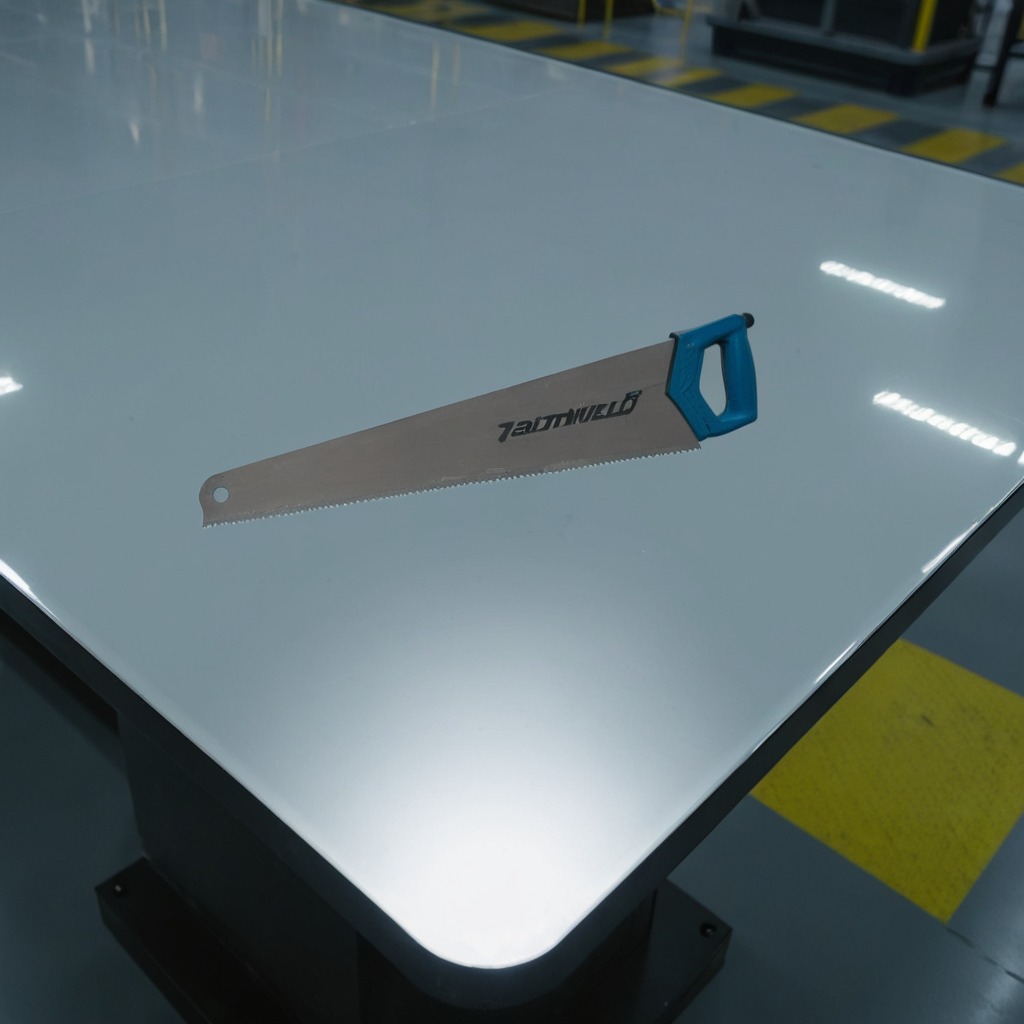
A metal saw is lying on a high-gloss table in a ship maintenance bay industrial lighting.